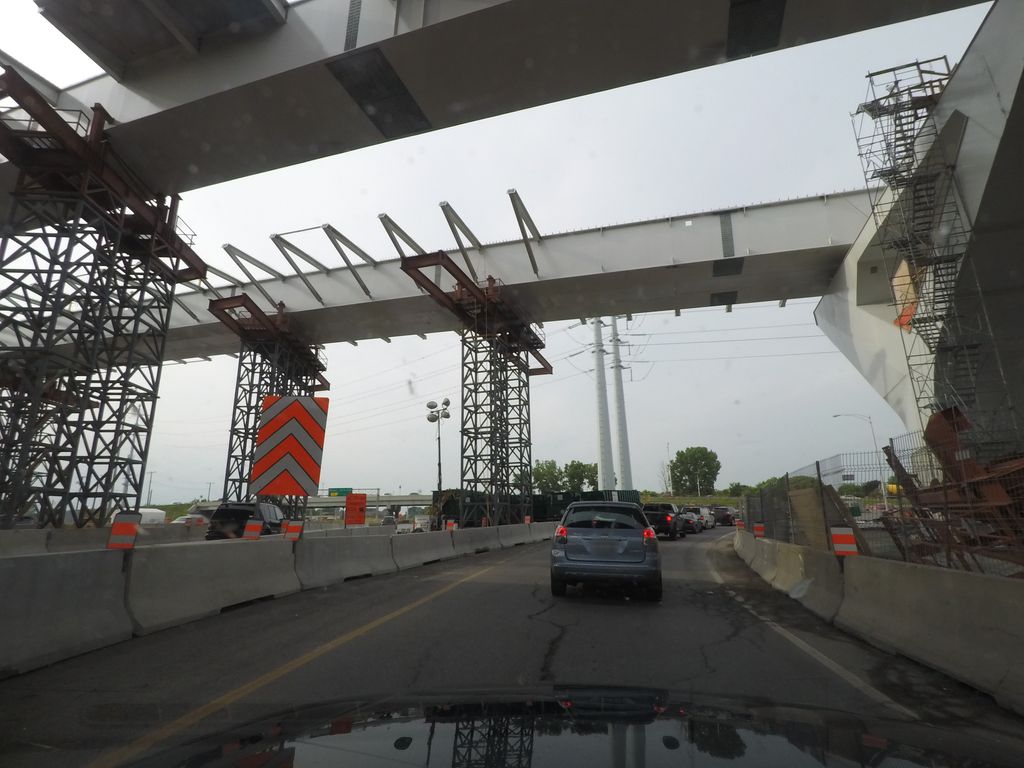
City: montreal